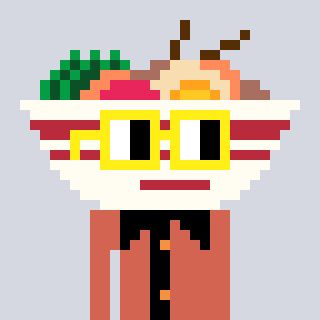
a pixel art character with square yellow glasses, a noodles-shaped head and a peachy-colored body on a cool background